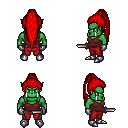
a pixel art fantasy rpg character, male body template, orc, green skin, maroon pirate shirt, red pants, red extra-long topknot hairstyle, metal gloves, metal boots, dagger, four views (front, back, left, right), 2x2 character sprite sheet, small pixel art, hard edges, no anti-aliasing